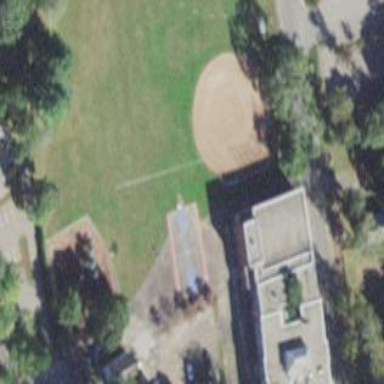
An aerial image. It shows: Baseball pitch for leisure land.